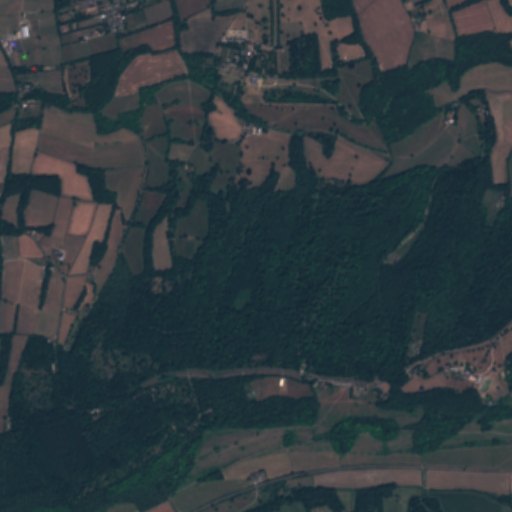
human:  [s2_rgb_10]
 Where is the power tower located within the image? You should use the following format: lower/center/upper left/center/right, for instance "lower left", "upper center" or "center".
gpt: There is no power tower in the image.